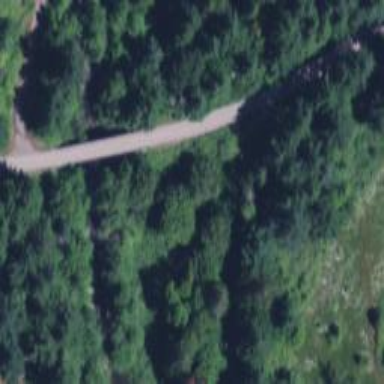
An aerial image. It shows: Residential road with bridge.